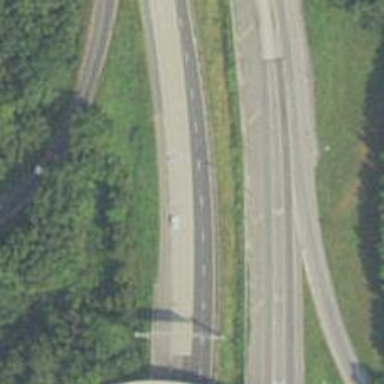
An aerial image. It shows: Motorway junction.